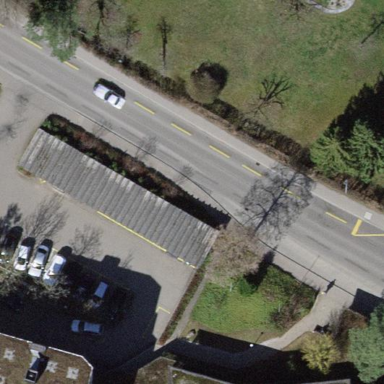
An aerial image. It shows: View of roof of building.